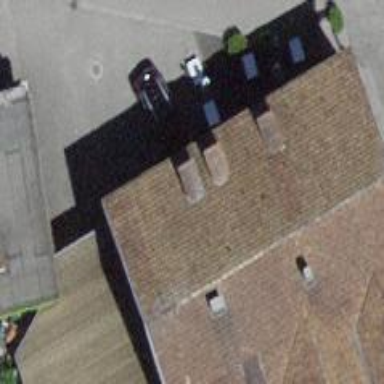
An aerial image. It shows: Restaurant.